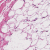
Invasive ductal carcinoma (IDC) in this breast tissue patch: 1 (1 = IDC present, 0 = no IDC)